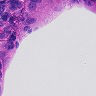
Metastatic tissue present: yes